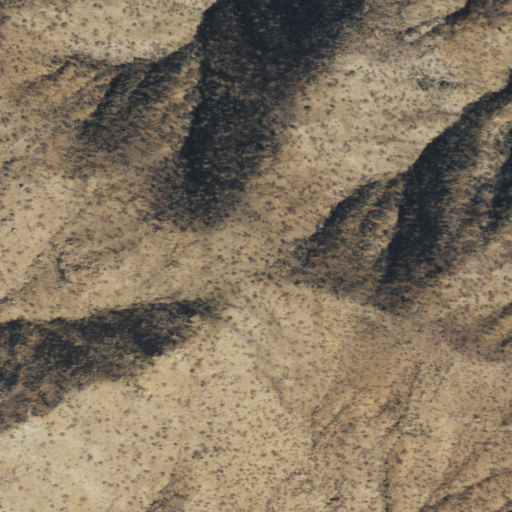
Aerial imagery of mountain in Arizona named Denver Hill containing only grassland